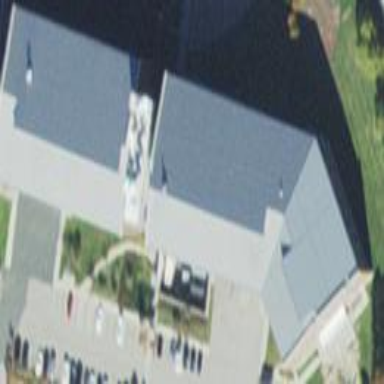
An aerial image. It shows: Building.